The plot shows how the frequency content of a bearing vibration signal evolves over time (STFT spectrogram). Diagnose the bearing from this image, choosing from: normal, inner_race, outer_race, ball.
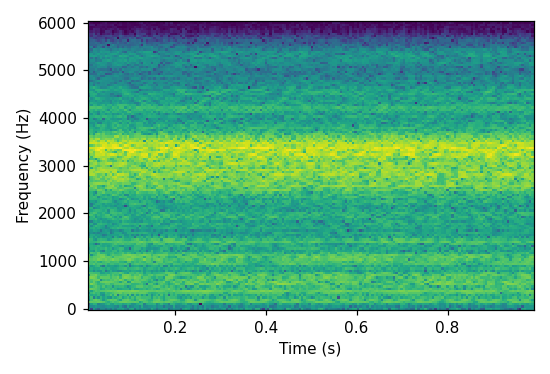
Answer: ball